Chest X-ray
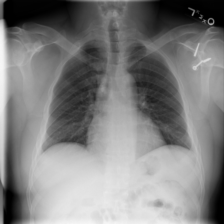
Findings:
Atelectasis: negative
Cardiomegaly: negative
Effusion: negative
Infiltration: negative
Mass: negative
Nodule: negative
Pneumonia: negative
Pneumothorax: negative
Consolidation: negative
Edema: negative
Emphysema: negative
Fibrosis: negative
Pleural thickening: negative
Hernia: negative